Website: apple
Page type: customer-info-address
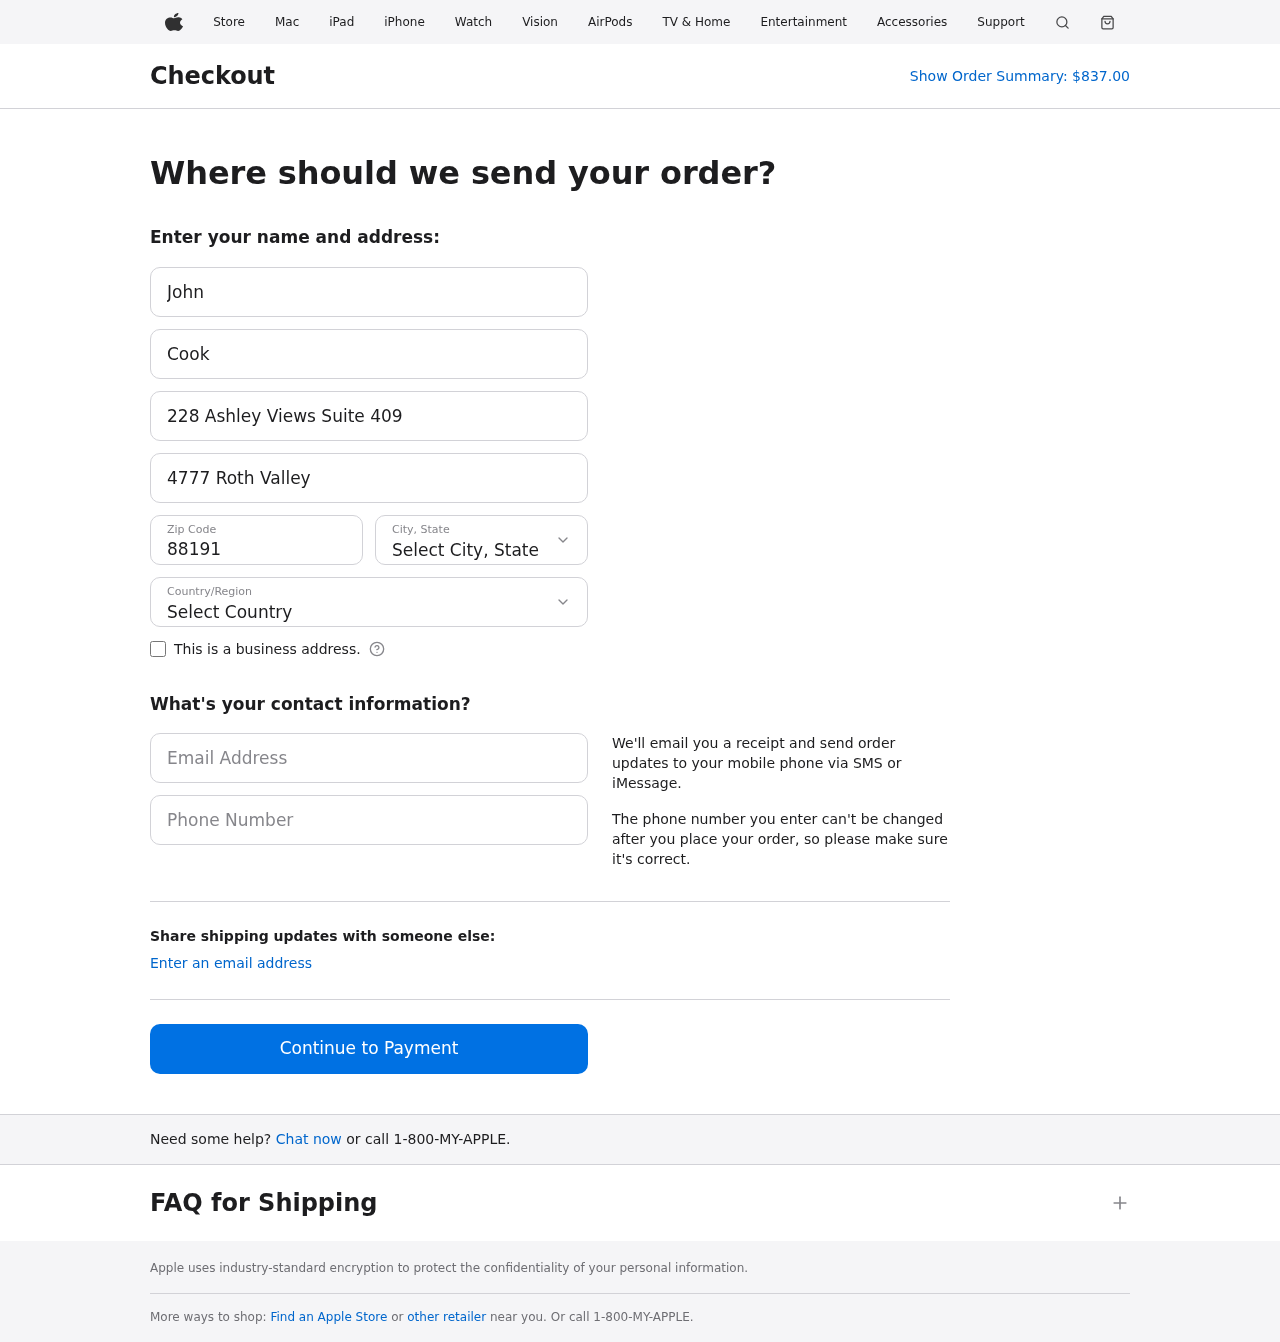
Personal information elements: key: PII_CITY_STATE
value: Derricktown, MS
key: PII_COUNTRY
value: United States
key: PII_EMAIL
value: johncook@yahoo.com
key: PII_FIRSTNAME
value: John
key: PII_LASTNAME
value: Cook
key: PII_PHONE
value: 8302345305
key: PII_POSTCODE
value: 88191
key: PII_STREET
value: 228 Ashley Views Suite 409
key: PII_STREET2
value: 4777 Roth Valley
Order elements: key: ORDER_TOTAL
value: $837.00